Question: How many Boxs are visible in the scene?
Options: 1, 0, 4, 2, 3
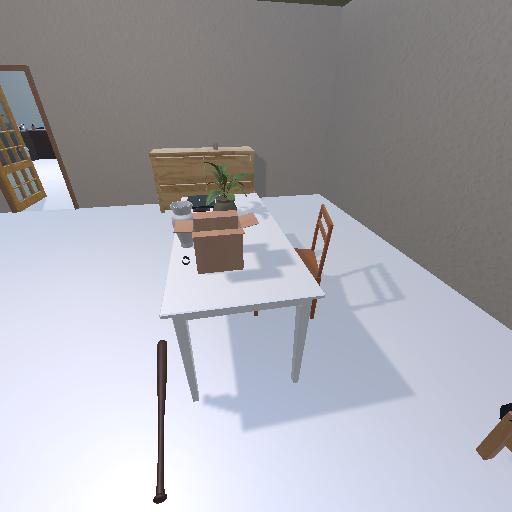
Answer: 1